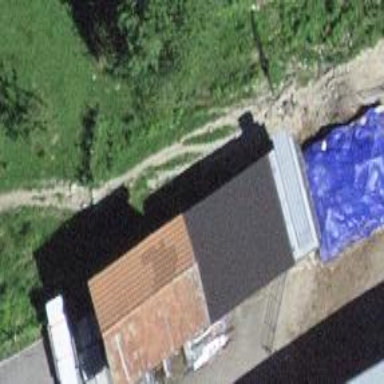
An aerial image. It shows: Barn.